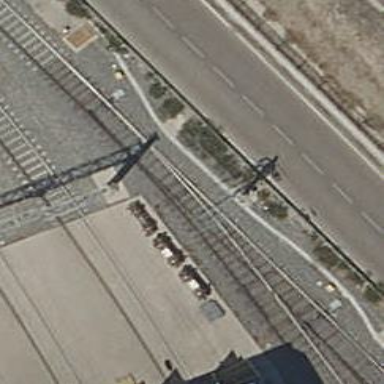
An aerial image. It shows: Railway switch.